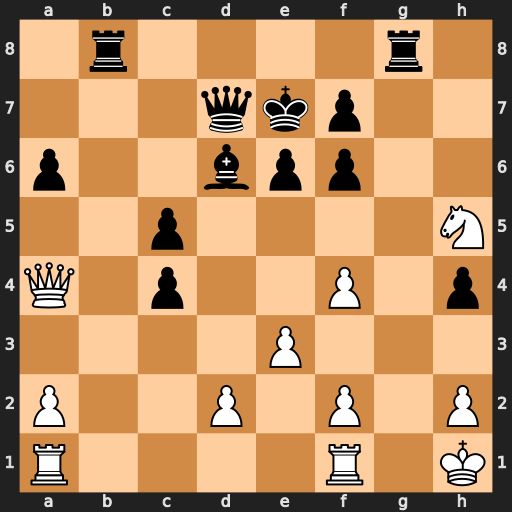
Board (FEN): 1r4r1/3qkp2/p2bpp2/2p4N/Q1p2P1p/4P3/P2P1P1P/R4R1K
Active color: w
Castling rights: -
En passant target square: -
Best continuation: Qxd7+ Kxd7 Nxf6+ Kc6 Nxg8